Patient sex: M
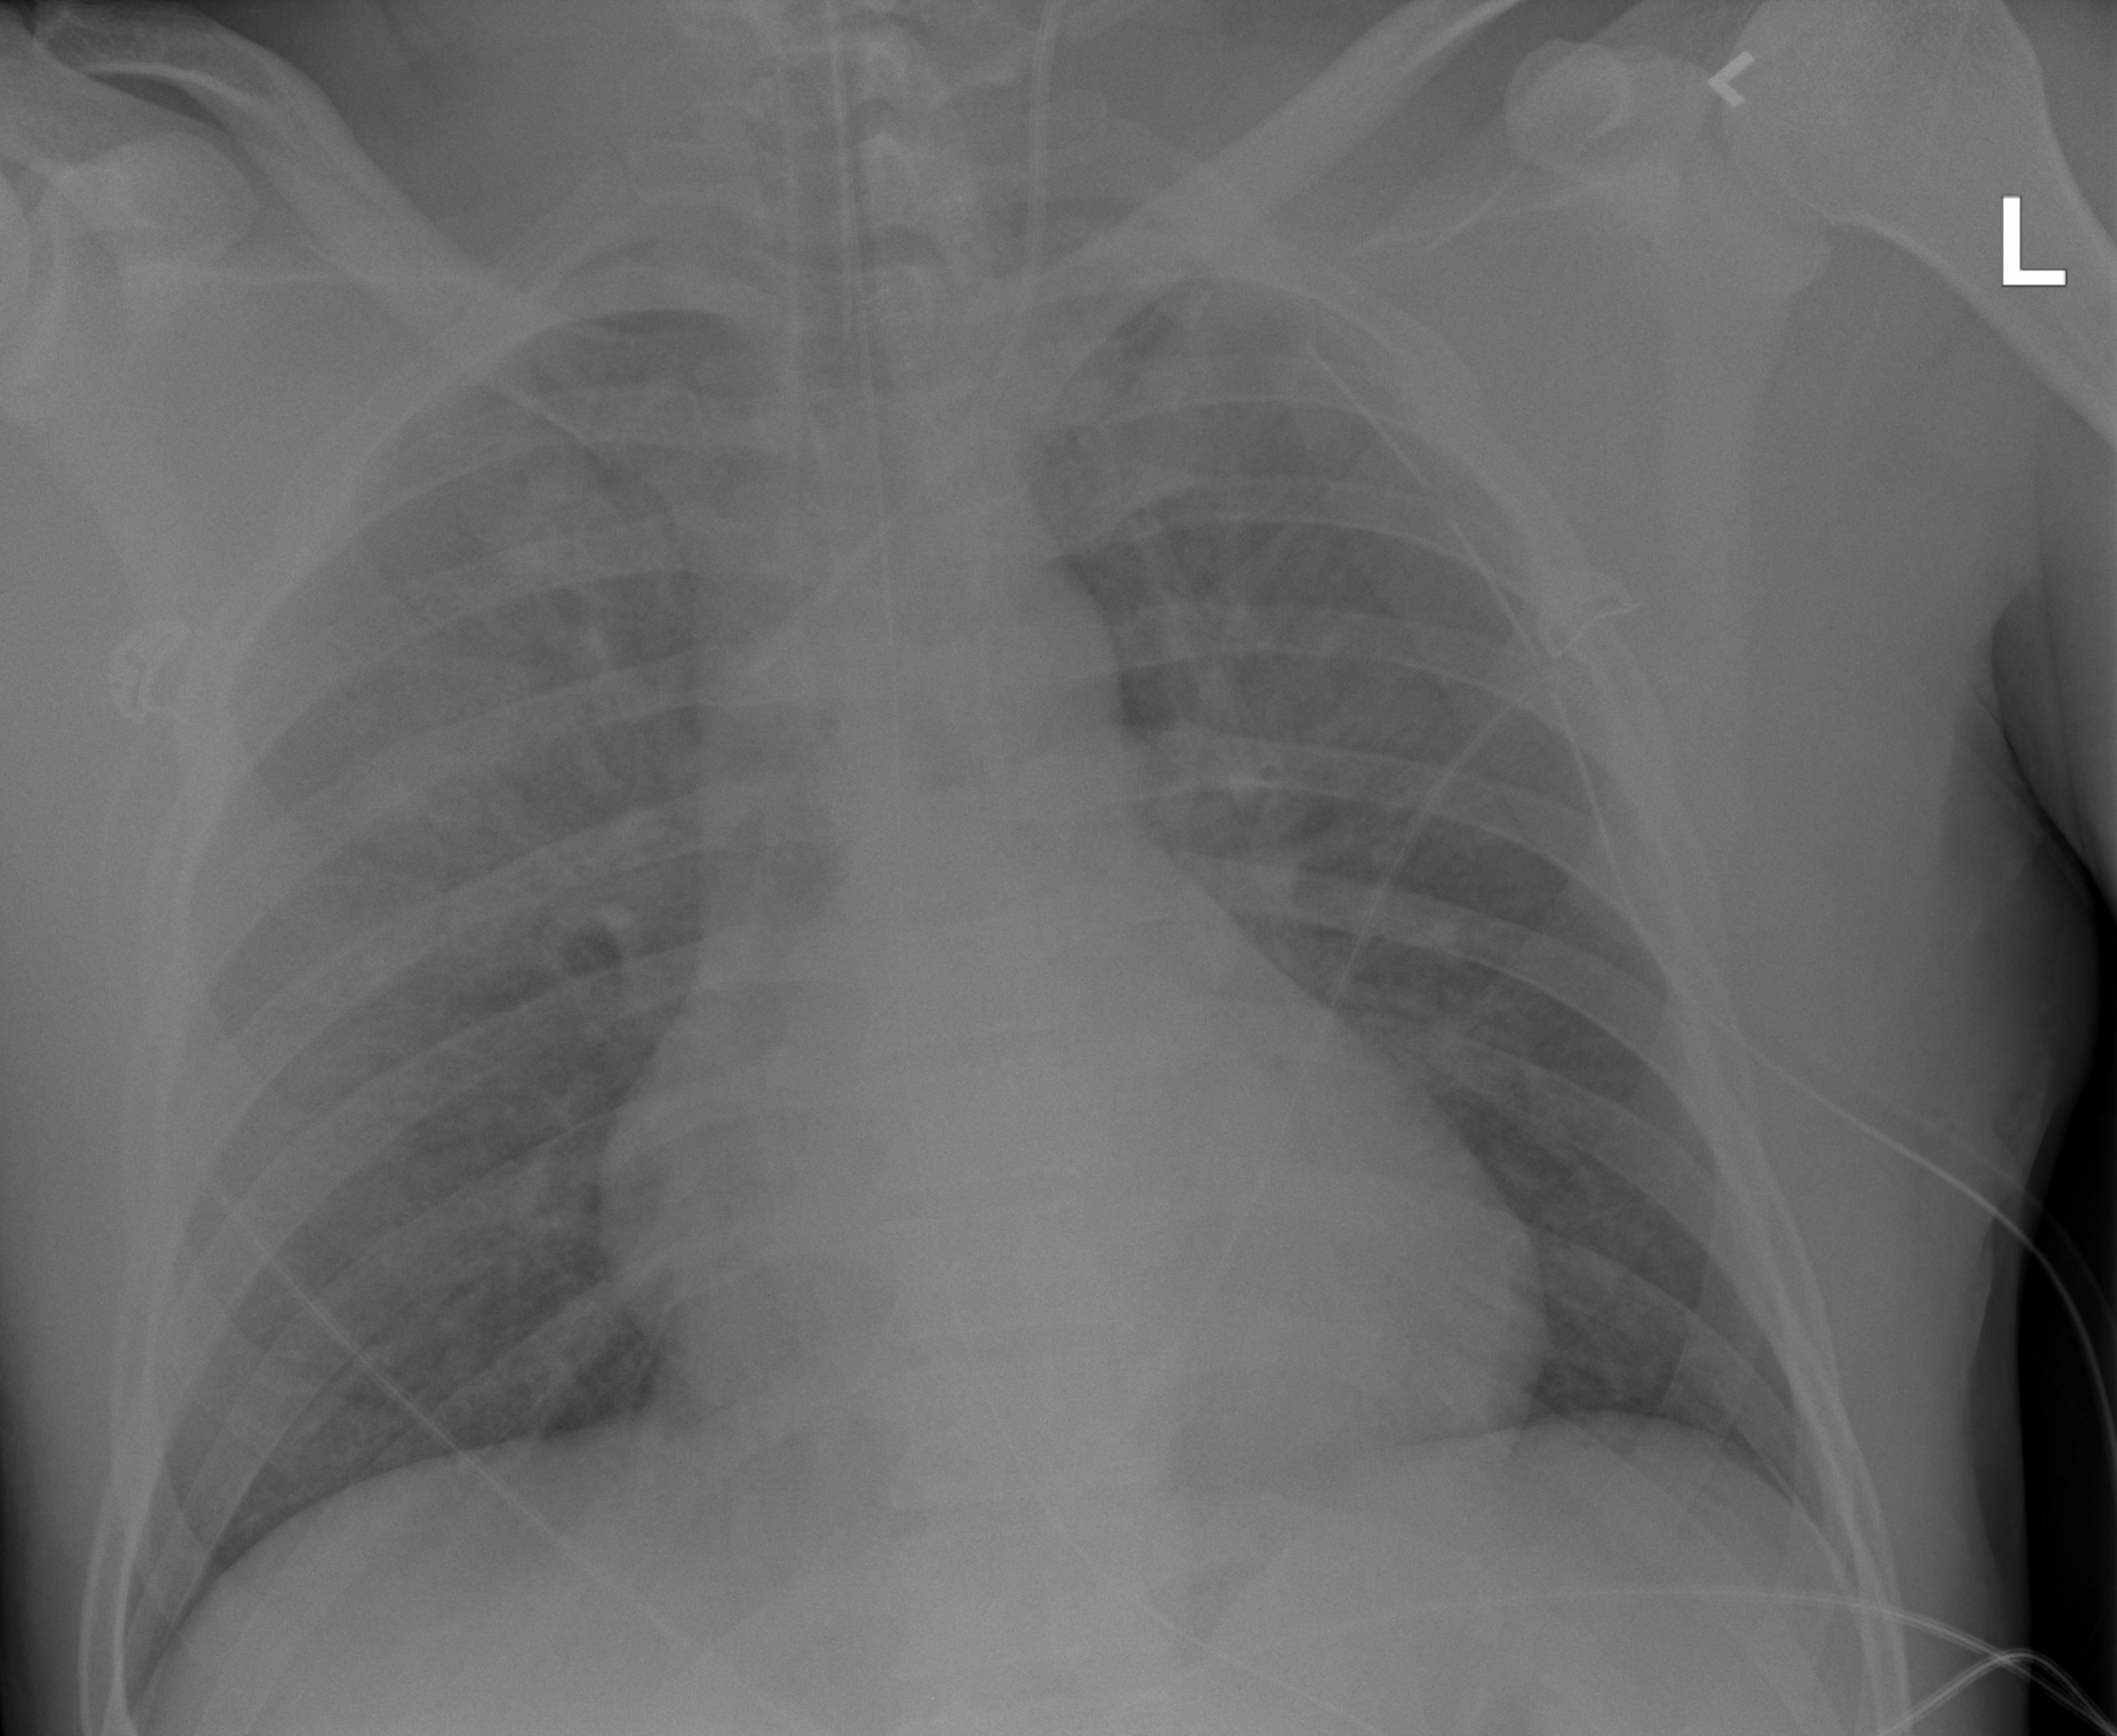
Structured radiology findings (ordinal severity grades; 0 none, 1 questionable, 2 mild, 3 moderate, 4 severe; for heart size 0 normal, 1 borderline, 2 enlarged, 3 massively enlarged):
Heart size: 0
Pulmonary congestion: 2
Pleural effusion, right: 0
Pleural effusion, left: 0
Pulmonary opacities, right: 2
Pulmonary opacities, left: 2
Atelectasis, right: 0
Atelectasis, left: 0